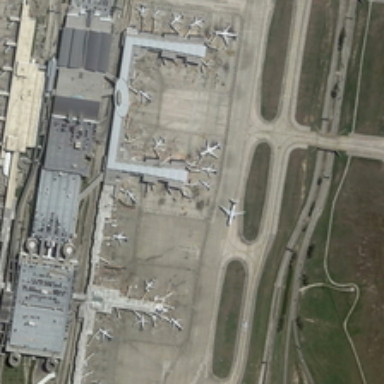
Many planes are parked near a building with parking lots in an airport .